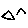
Label: triangle